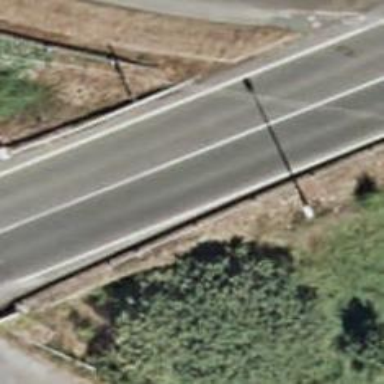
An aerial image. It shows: Tertiary road with bridge.